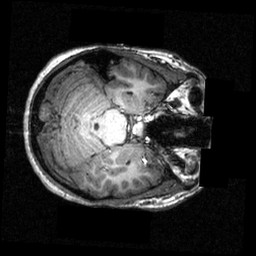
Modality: T1w
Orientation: axial
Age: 22
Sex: female
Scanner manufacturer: siemens
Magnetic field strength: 3.951 T
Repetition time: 1.5 s
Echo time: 0.00335 s